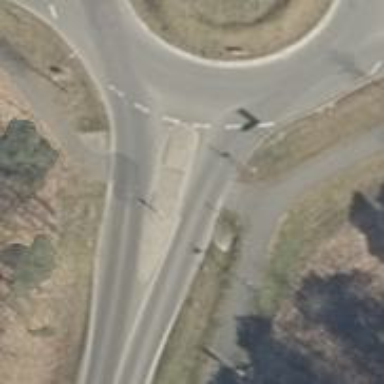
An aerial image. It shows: Unmarked crossing with pedestrian island.